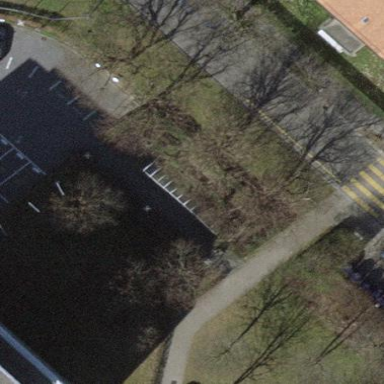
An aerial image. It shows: Weather shelter for public use.